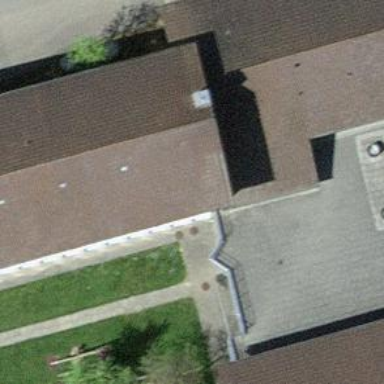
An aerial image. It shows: School building.